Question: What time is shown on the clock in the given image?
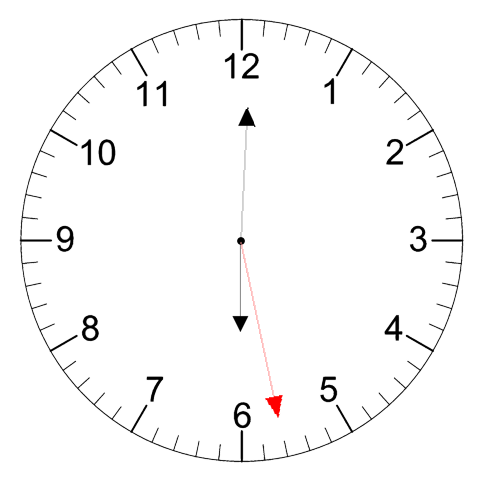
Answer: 06:00:28